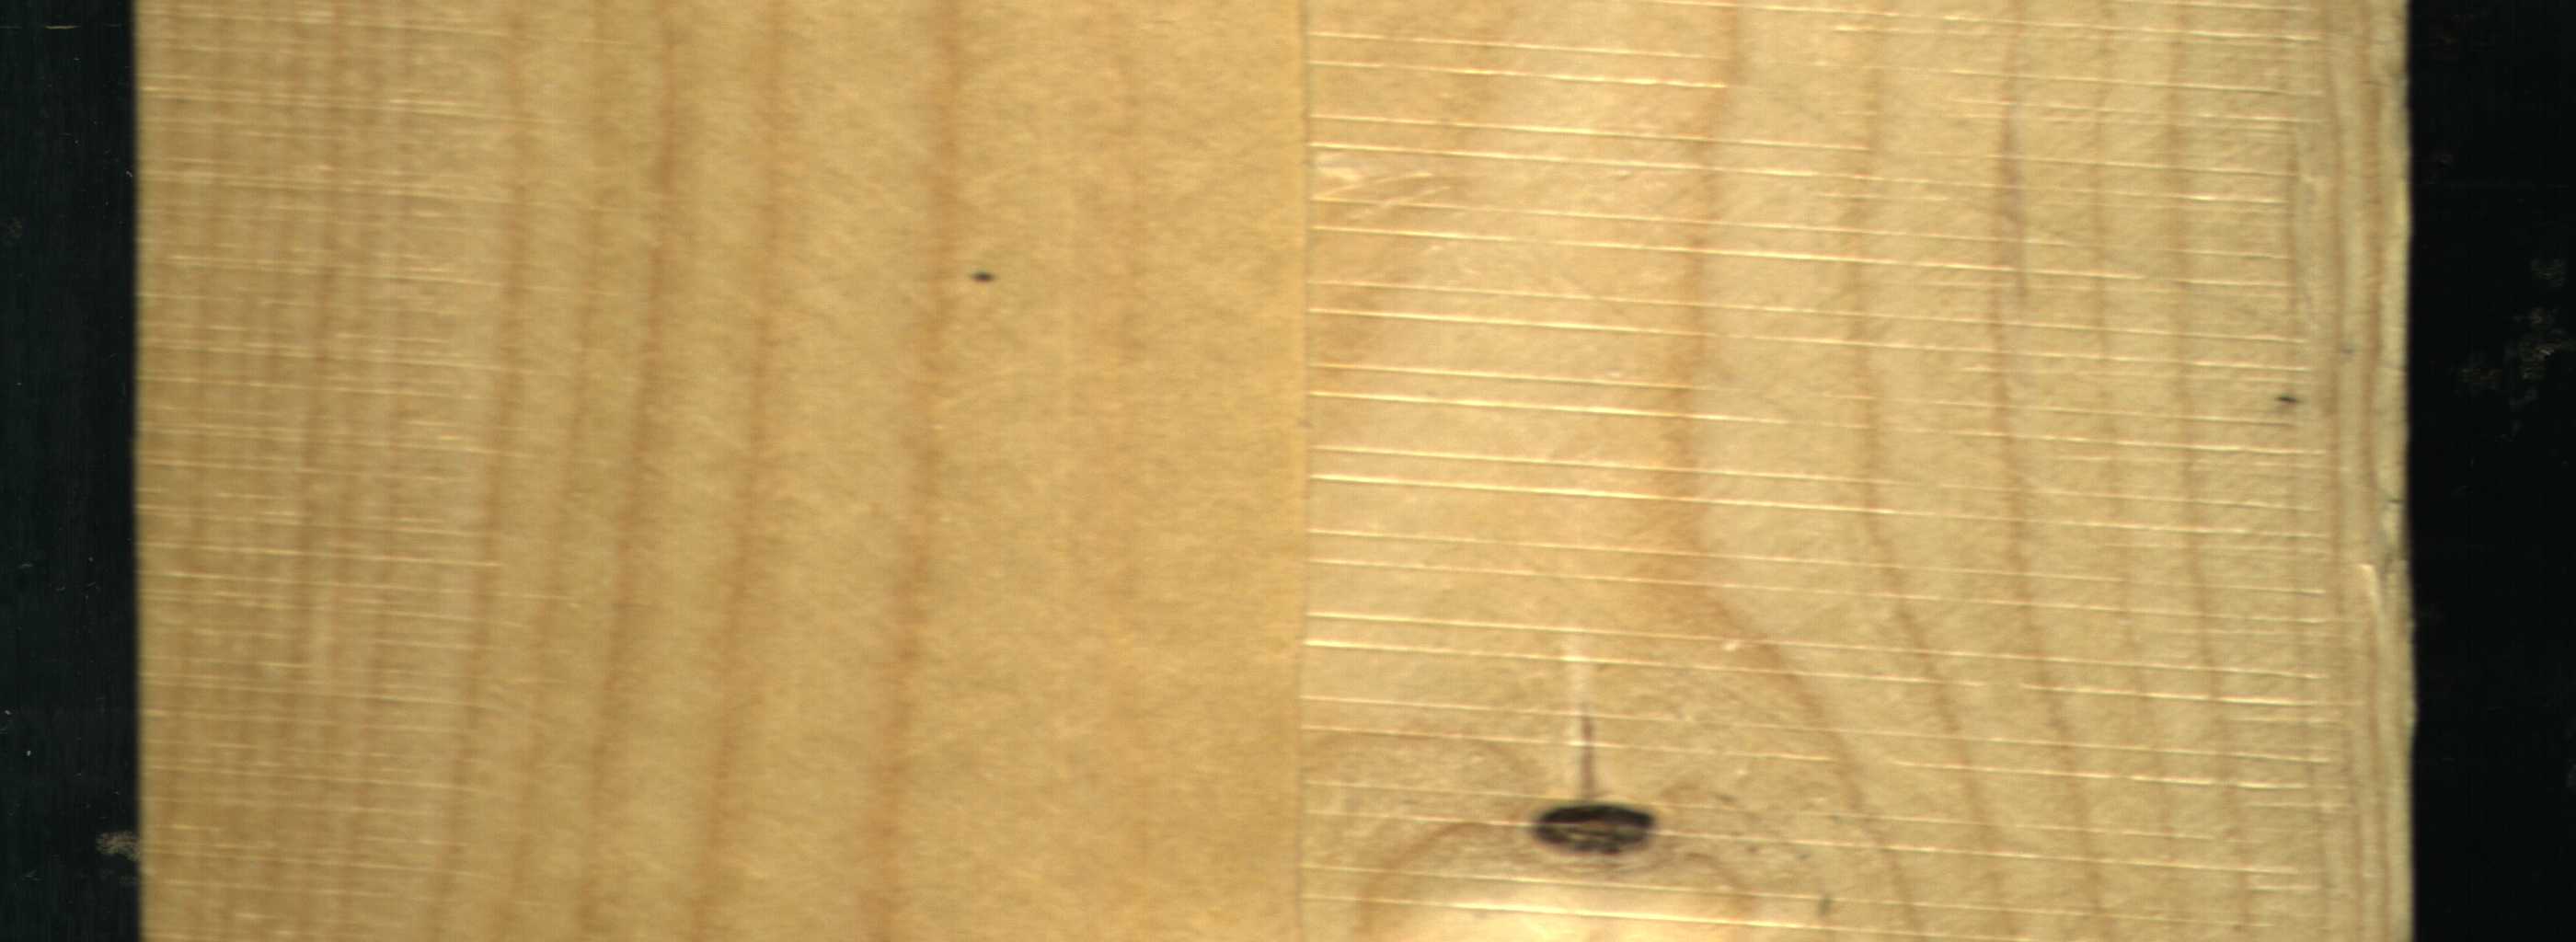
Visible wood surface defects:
Dead_Knot